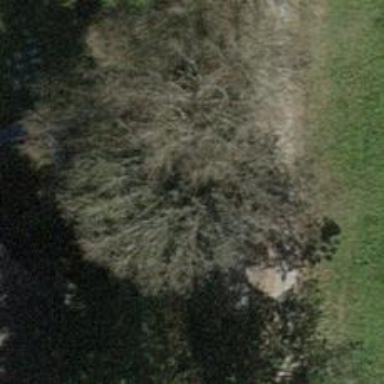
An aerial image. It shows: Single tag "natural: tree."